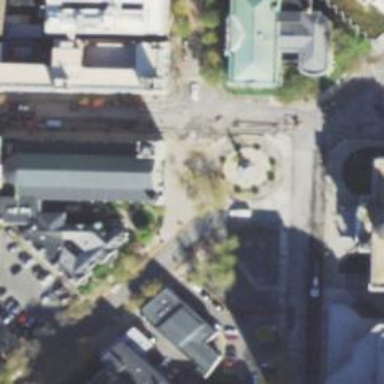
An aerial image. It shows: Historic memorial featuring statue.